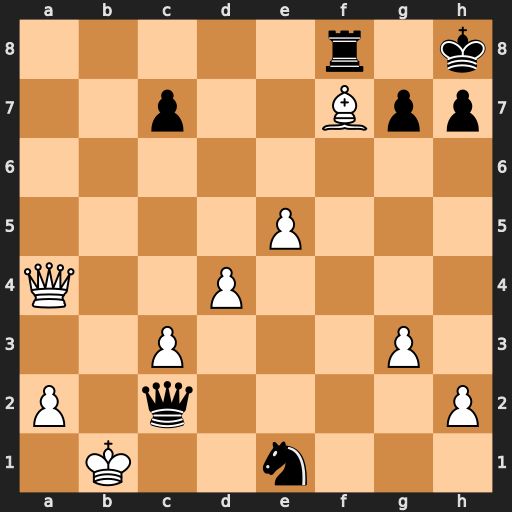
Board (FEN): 5r1k/2p2Bpp/8/4P3/Q2P4/2P3P1/P1q4P/1K2n3
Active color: w
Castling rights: -
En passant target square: -
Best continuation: Qxc2 Nxc2 e6 Na3+ Kc1 g6 e7